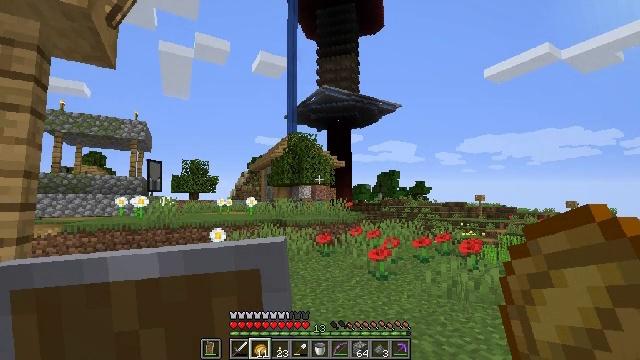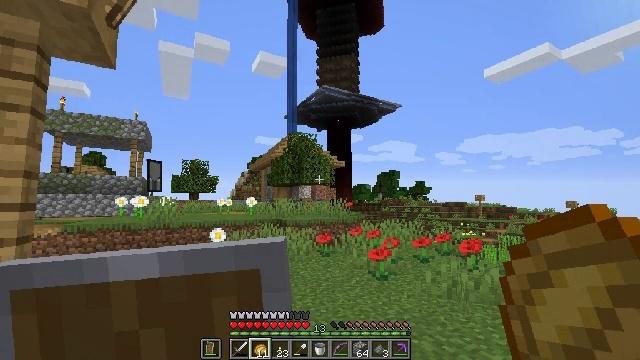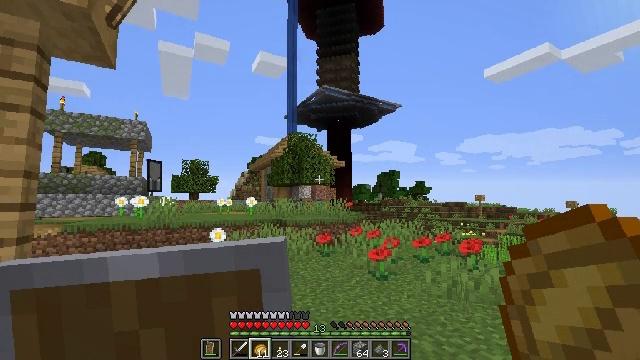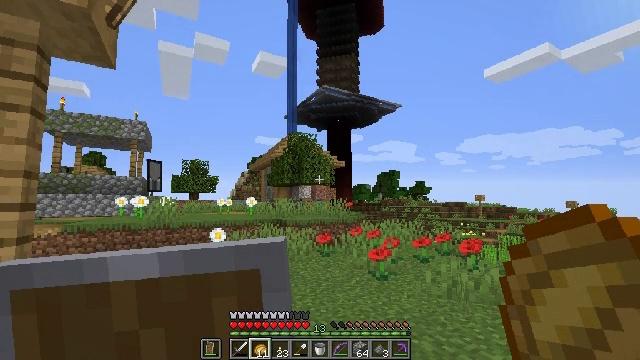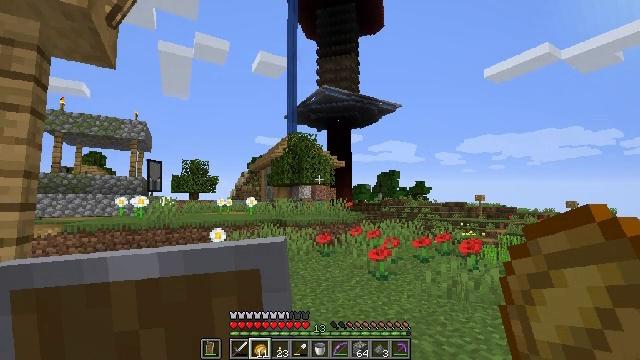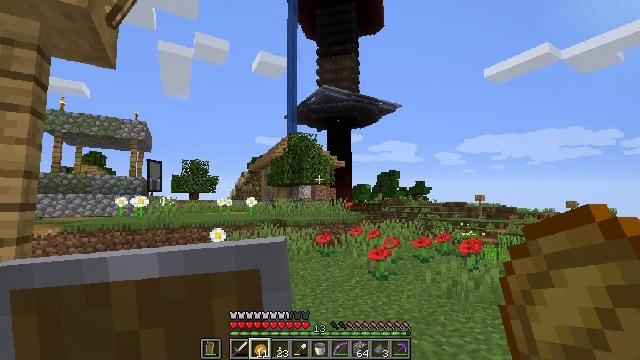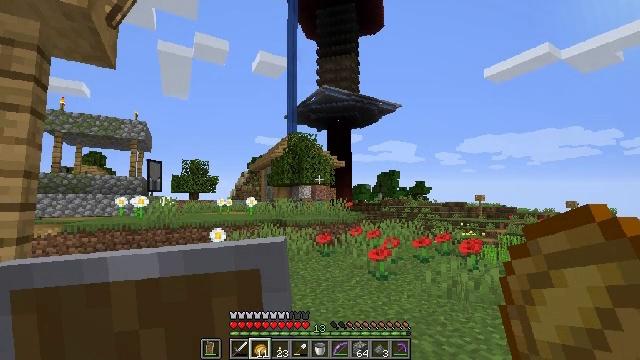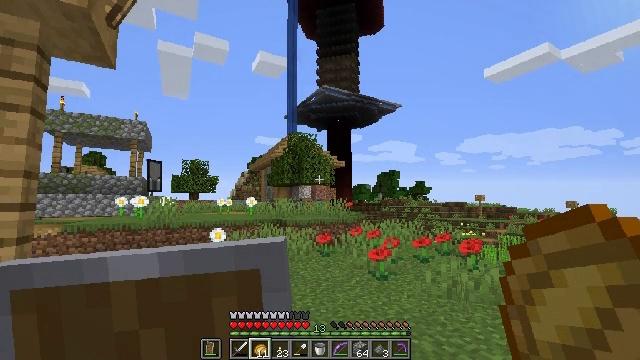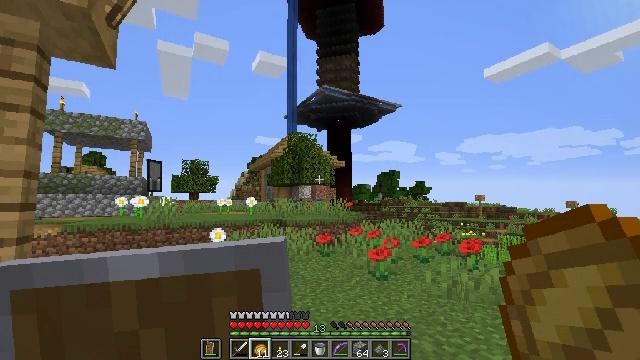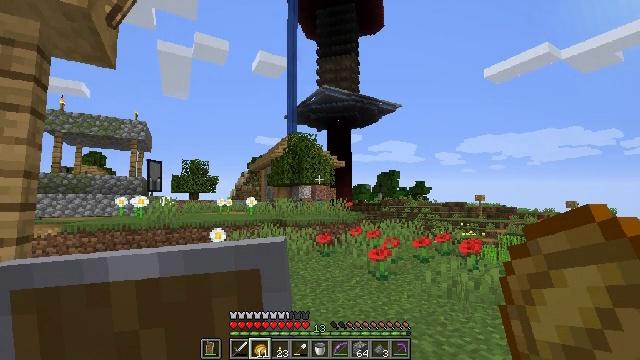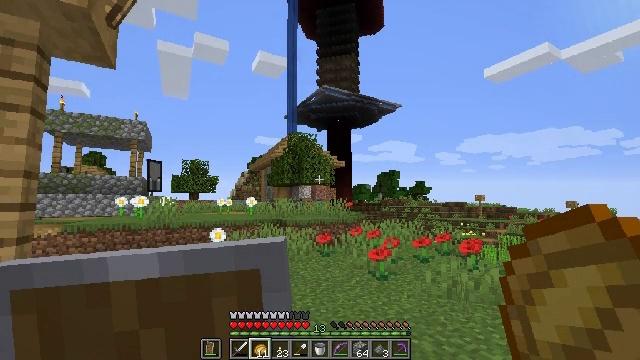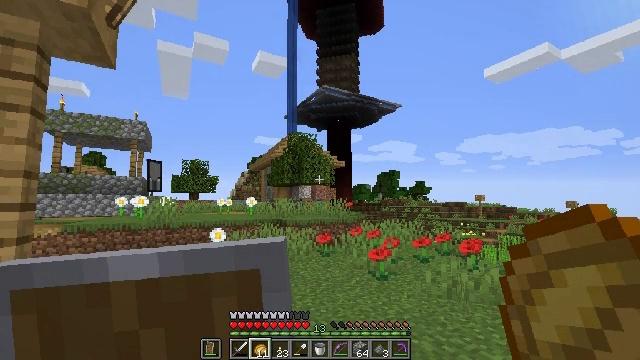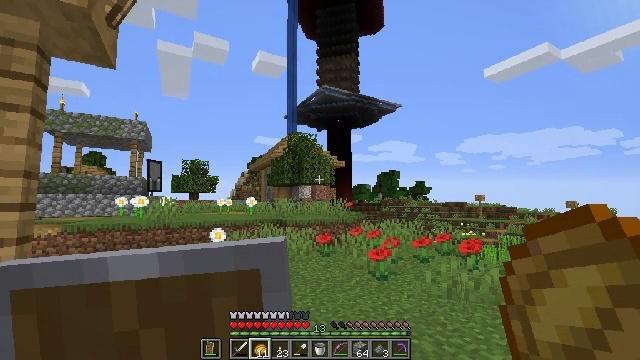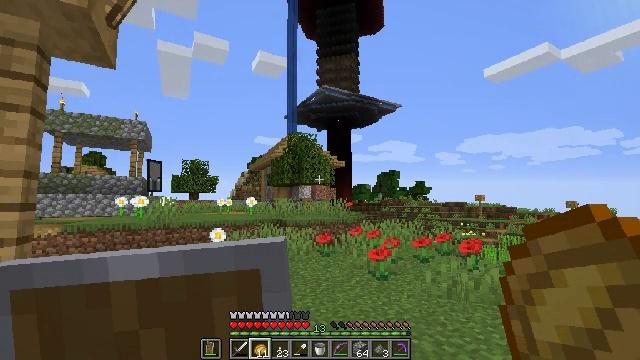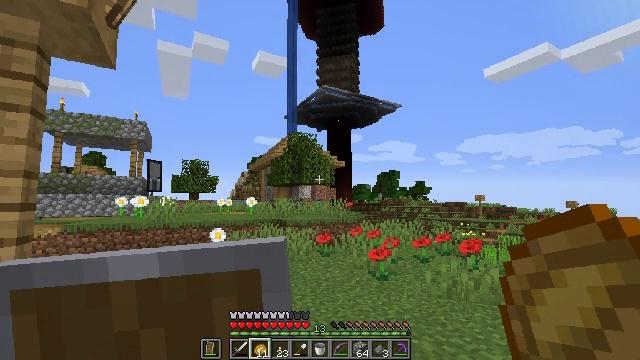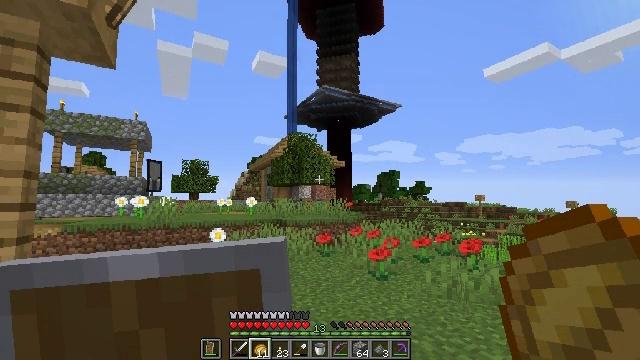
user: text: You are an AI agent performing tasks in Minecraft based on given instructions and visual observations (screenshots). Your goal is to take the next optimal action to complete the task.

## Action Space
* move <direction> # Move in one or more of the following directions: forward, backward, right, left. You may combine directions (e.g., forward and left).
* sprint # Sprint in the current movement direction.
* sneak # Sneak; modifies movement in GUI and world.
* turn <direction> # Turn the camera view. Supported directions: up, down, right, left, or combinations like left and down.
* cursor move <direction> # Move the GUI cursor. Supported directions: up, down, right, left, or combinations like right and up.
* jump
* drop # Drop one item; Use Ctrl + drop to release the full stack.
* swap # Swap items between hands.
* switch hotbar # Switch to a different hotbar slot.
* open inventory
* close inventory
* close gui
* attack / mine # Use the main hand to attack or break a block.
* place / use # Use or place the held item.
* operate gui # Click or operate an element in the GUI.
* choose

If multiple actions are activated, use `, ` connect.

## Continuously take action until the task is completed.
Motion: motion action
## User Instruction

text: Use string and sticks to craft a bow.
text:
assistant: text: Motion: no_op
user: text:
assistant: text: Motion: no_op
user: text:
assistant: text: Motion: no_op
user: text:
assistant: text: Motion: no_op
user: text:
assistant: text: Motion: no_op
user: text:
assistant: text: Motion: no_op
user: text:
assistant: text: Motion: no_op
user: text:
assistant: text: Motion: no_op
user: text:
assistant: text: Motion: no_op
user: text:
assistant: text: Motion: no_op
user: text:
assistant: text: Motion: no_op
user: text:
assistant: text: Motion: no_op
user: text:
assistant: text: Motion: no_op
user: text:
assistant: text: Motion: no_op
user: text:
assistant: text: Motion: no_op
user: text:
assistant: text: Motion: no_op
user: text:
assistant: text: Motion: no_op
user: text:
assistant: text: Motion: no_op
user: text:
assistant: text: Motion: no_op
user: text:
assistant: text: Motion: no_op
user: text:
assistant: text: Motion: no_op
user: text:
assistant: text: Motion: no_op
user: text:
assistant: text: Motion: no_op
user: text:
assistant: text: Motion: no_op
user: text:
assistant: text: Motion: no_op
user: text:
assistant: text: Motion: no_op
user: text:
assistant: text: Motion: no_op
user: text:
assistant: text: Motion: no_op
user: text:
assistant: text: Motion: no_op
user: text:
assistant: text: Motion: no_op